Question: When I try to right-click on items in the Tridion content manager I get an error.
The error is inside Tridion's own error display mechanism, showing the IP address.
Here's a screen grab:

It's worth noting that this is inside a Windows XP Mode VM, across a VPN to an IP address on a client network.
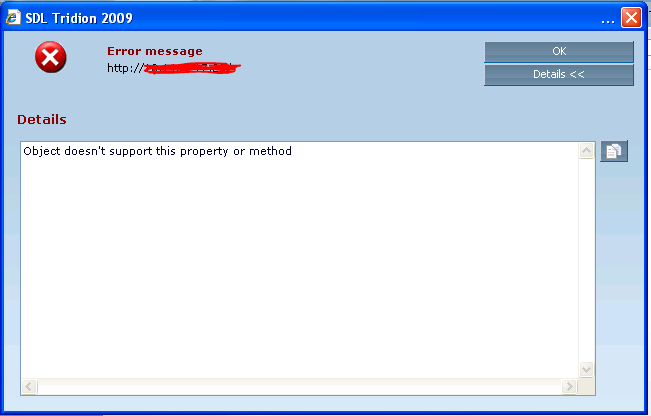
Answer: You need to make sure that your browser security settings are set up correctly in Internet Explorer:
From the Internet Explorer menu bar, select Tools > Internet Options.
On the Security tab, select the Internet content zone.
Click the Custom Level button and enable the following settings :
ActiveX controls and plug-ins:
- -
Downloads:
-
Miscellaneous:
-
Scripting:
- - -
Click OK to enable these settings.
On the Security tab, select the Trusted Sites Web content zone.
Click the Sites button. In the Trusted sites dialog that appears, type the name of the Content Manager Web address, then click Add. Click Close to close the Trusted sites dialog. This setting ensures that you can access all content within a Component.
Select the Privacy tab and click the Advanced button. Select the Override automatic cookie handling option. Select the Always Allow Session Cookies option. Click OK.
Click OK in the Internet Options window.